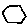
Label: hexagon